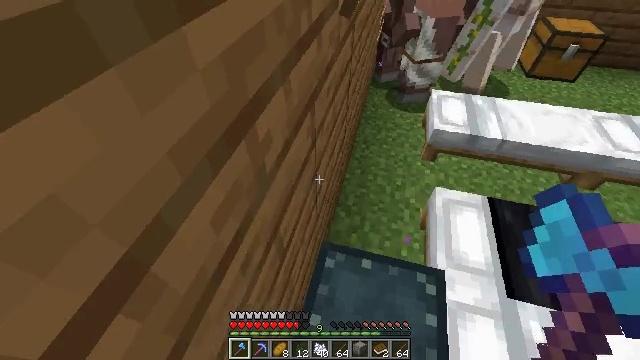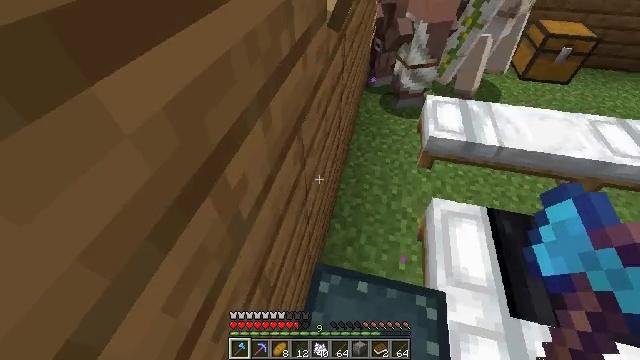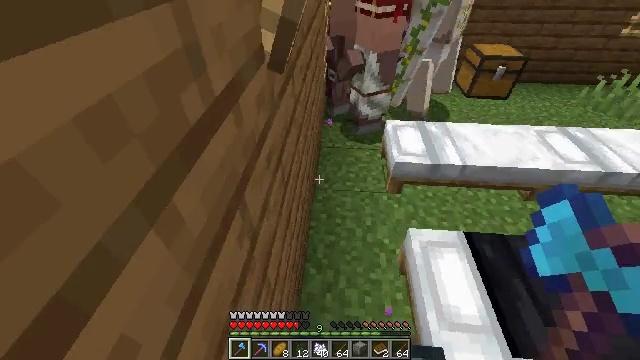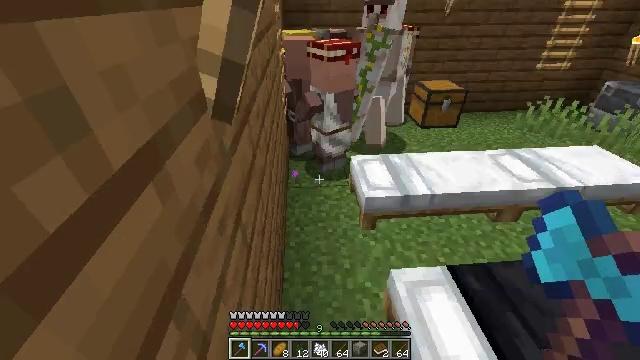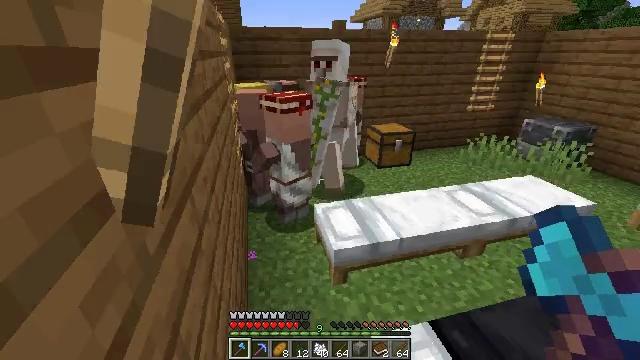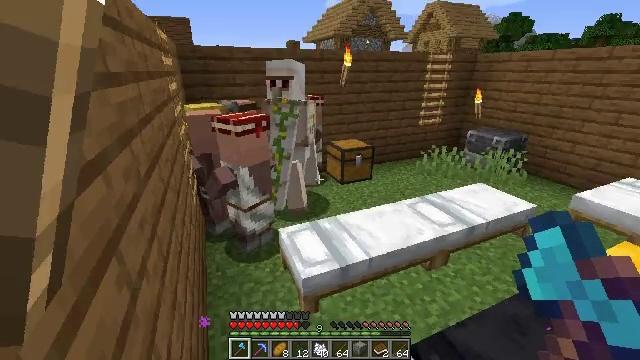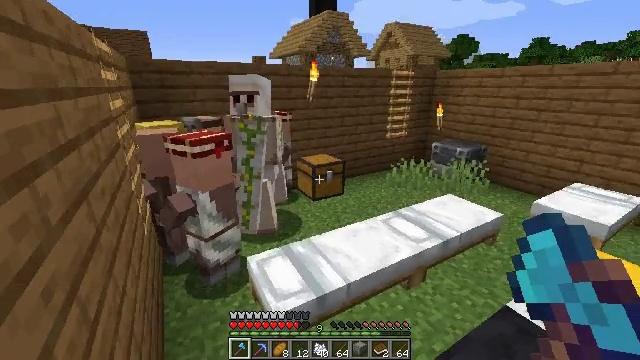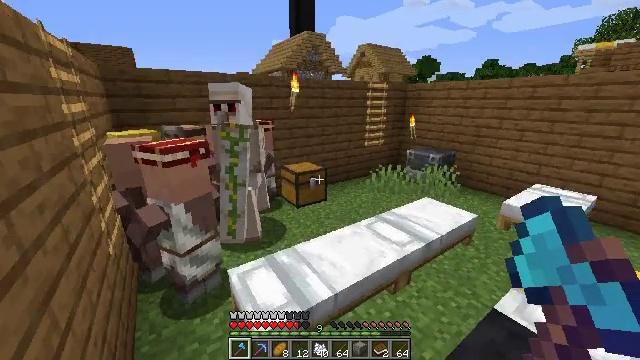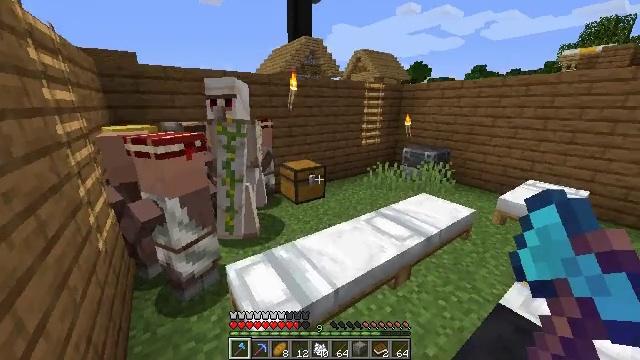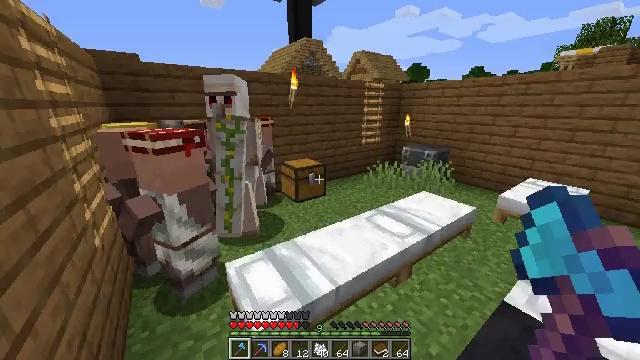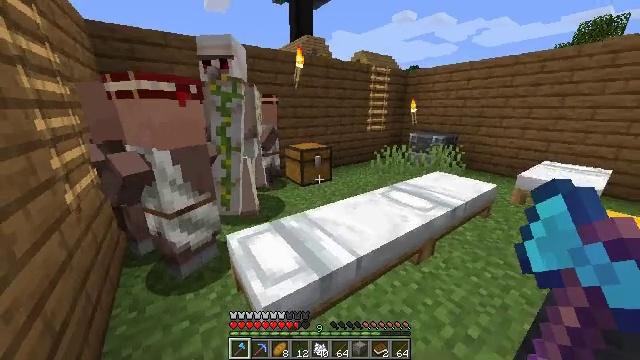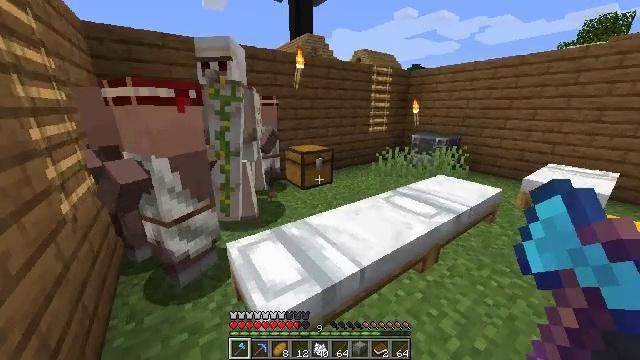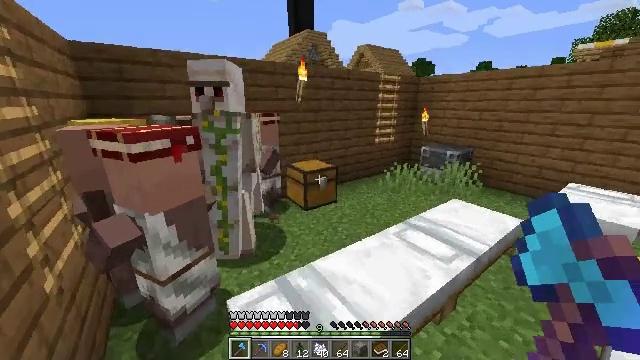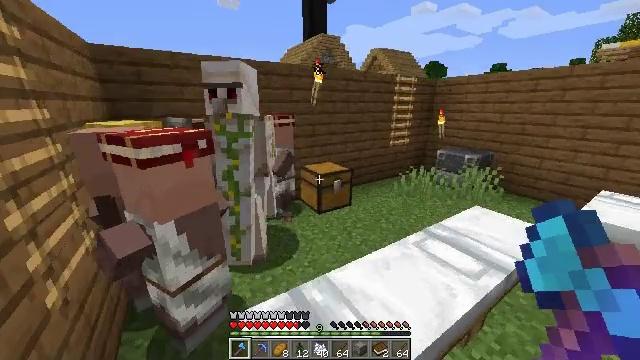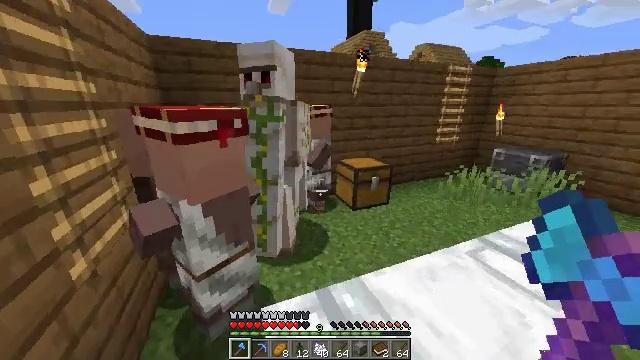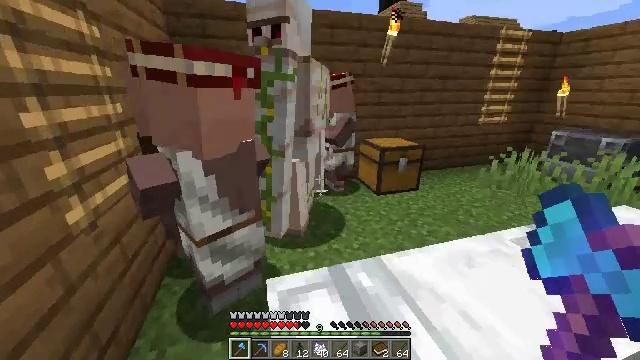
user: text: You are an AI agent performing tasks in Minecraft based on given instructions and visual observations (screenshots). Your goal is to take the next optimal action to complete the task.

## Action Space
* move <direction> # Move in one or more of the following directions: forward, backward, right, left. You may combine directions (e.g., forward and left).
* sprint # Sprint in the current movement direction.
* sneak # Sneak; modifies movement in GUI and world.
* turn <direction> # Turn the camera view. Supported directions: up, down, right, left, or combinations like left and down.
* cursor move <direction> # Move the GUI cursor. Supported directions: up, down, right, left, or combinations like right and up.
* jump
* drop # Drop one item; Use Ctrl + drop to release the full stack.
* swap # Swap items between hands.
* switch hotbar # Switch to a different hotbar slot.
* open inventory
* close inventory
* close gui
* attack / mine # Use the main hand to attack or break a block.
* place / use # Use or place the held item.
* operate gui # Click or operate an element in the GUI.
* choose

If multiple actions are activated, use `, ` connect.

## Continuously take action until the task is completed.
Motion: motion action
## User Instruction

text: Make diamond boots with diamonds in the crafting table.
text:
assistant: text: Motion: move forward, turn right
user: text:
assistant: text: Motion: move forward, turn right and up
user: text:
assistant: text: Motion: move forward, turn right and up
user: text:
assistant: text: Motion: move forward, turn right and up
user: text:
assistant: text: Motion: move forward, turn right and up
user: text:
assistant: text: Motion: move forward, sprint, turn right and up
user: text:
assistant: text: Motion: move forward, sprint, turn right and up
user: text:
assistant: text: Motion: move forward, sprint
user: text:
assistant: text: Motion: move forward, sprint
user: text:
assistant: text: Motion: move forward, sprint
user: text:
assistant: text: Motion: move forward, sprint
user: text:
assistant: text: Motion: move forward
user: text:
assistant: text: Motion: move forward, turn left
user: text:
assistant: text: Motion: turn left
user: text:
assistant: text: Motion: turn left and down
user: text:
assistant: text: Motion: turn left
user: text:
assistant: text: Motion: turn left
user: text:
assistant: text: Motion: turn left
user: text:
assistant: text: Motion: turn left
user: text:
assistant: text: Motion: turn left
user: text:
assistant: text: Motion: turn left, use / place
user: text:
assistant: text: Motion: use / place
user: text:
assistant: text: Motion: use / place
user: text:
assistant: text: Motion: use / place
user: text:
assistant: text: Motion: no_op
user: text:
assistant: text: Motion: no_op
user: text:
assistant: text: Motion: no_op
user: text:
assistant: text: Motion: no_op
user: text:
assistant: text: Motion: turn left and up
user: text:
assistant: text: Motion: turn left